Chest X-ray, PA view. Patient: 32 years old, sex M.
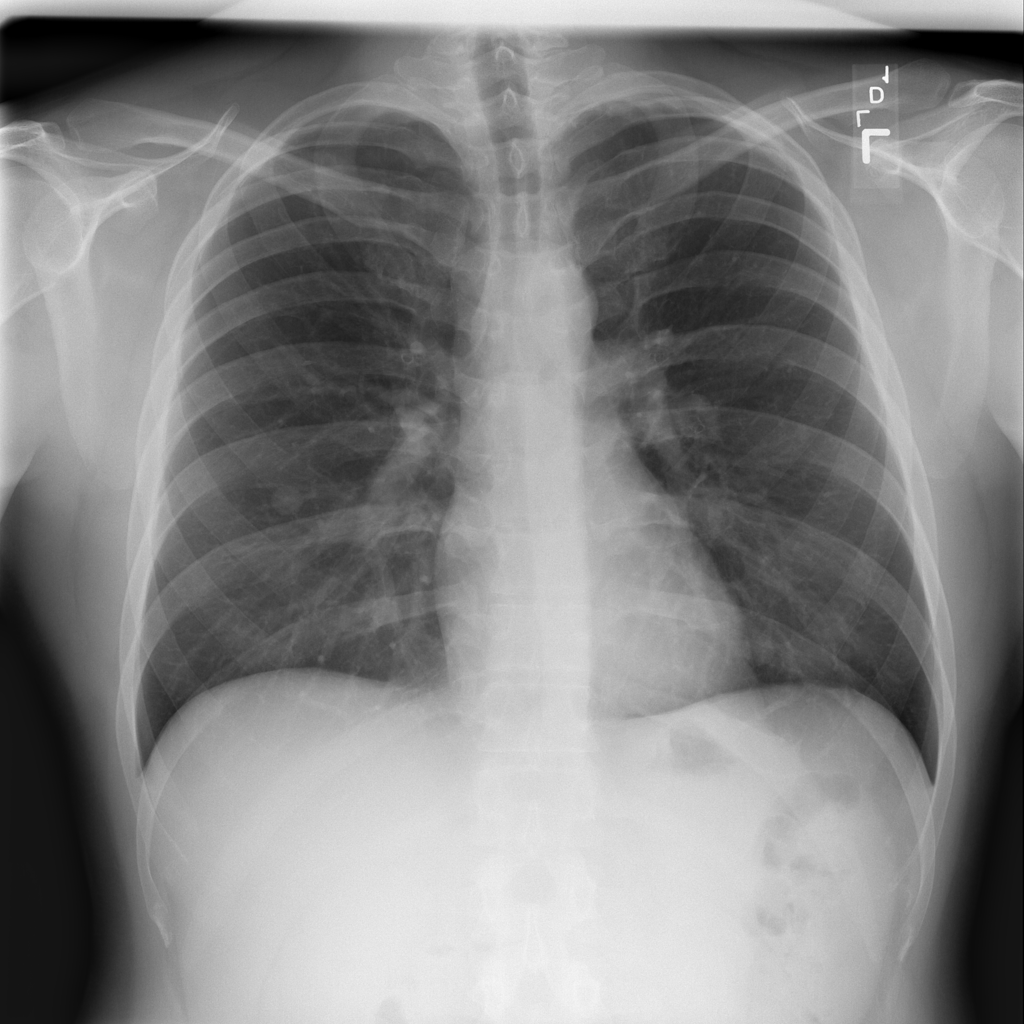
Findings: Nodule